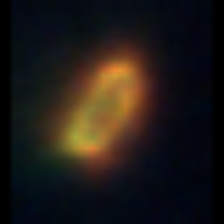
Taxon: Pennate
Group: Diatoms